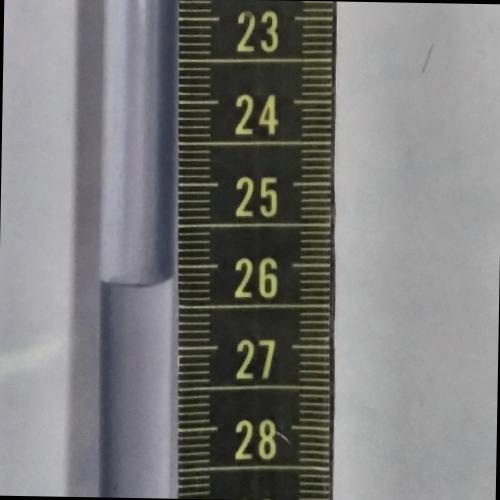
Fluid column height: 26.2 cm